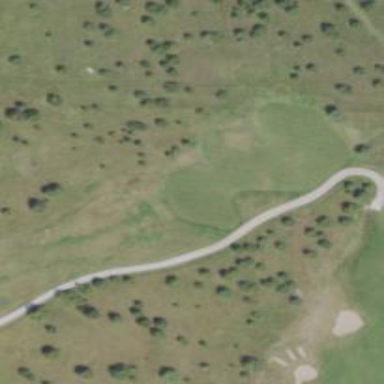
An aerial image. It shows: Pathway for golfing.